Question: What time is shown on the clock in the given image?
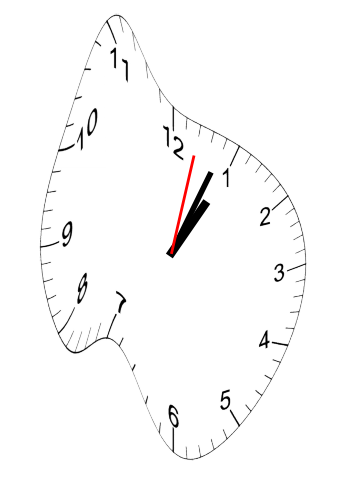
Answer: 01:04:02